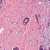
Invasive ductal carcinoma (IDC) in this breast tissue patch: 1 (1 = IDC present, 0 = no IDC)